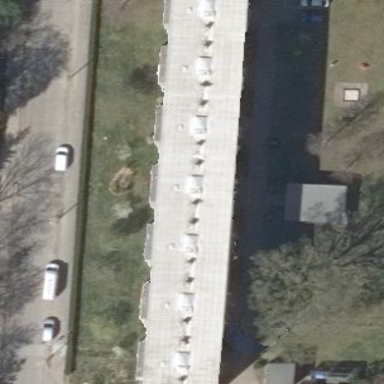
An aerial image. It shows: White apartment building with flat roof made of gray tar paper.